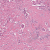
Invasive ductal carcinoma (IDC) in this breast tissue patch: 1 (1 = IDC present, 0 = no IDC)